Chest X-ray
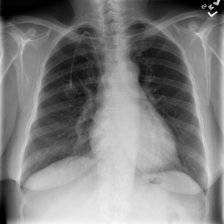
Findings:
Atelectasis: negative
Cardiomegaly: negative
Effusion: negative
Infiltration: negative
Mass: negative
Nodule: negative
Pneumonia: negative
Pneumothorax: negative
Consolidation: negative
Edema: negative
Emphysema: negative
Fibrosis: negative
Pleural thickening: negative
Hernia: negative